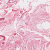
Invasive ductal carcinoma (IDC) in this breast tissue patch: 0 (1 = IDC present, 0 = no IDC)